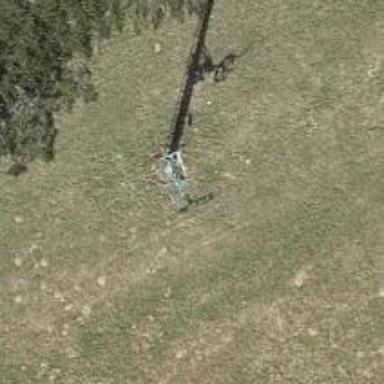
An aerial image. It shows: Pylon used for aerialway.